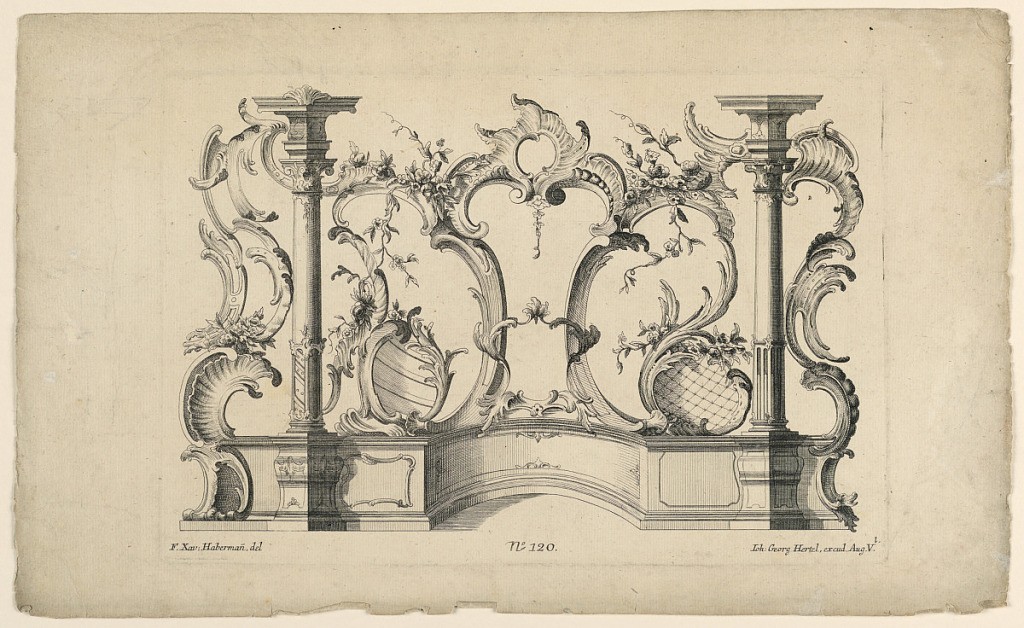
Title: Rocaille Motifs and Dados, from Set No. 120
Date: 1750-1770
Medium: Etching on paper
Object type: Print
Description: Plate 1. A dado wih a convex central part. Two columns and rocaille motifs rise from it.